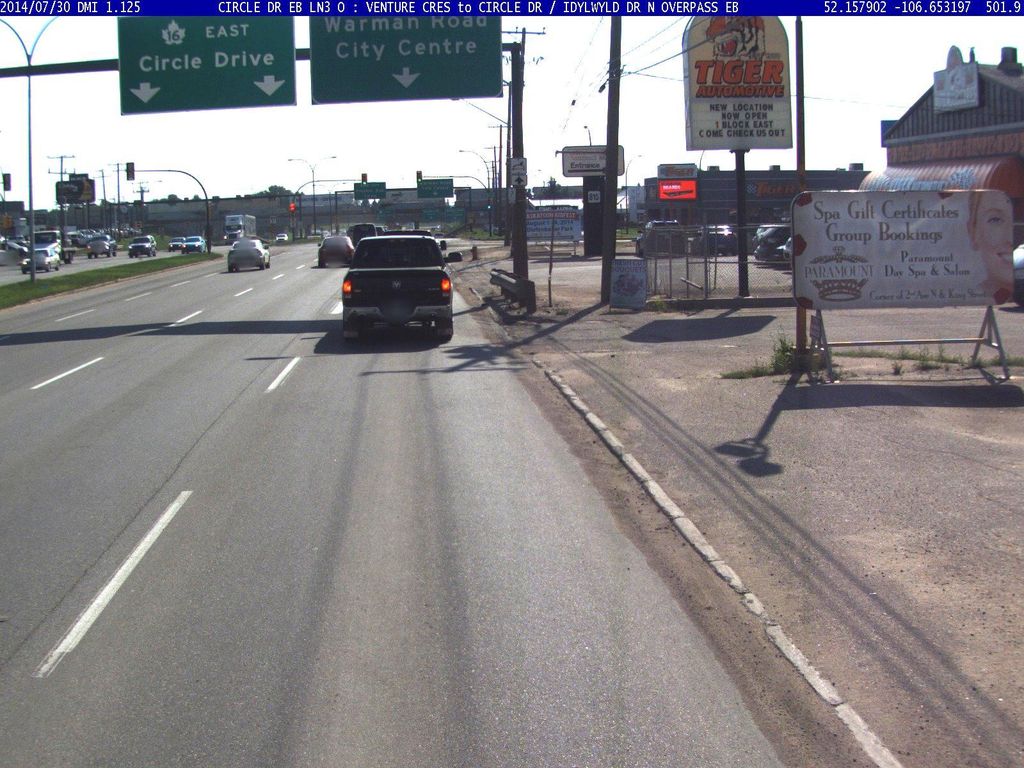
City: saskatoon